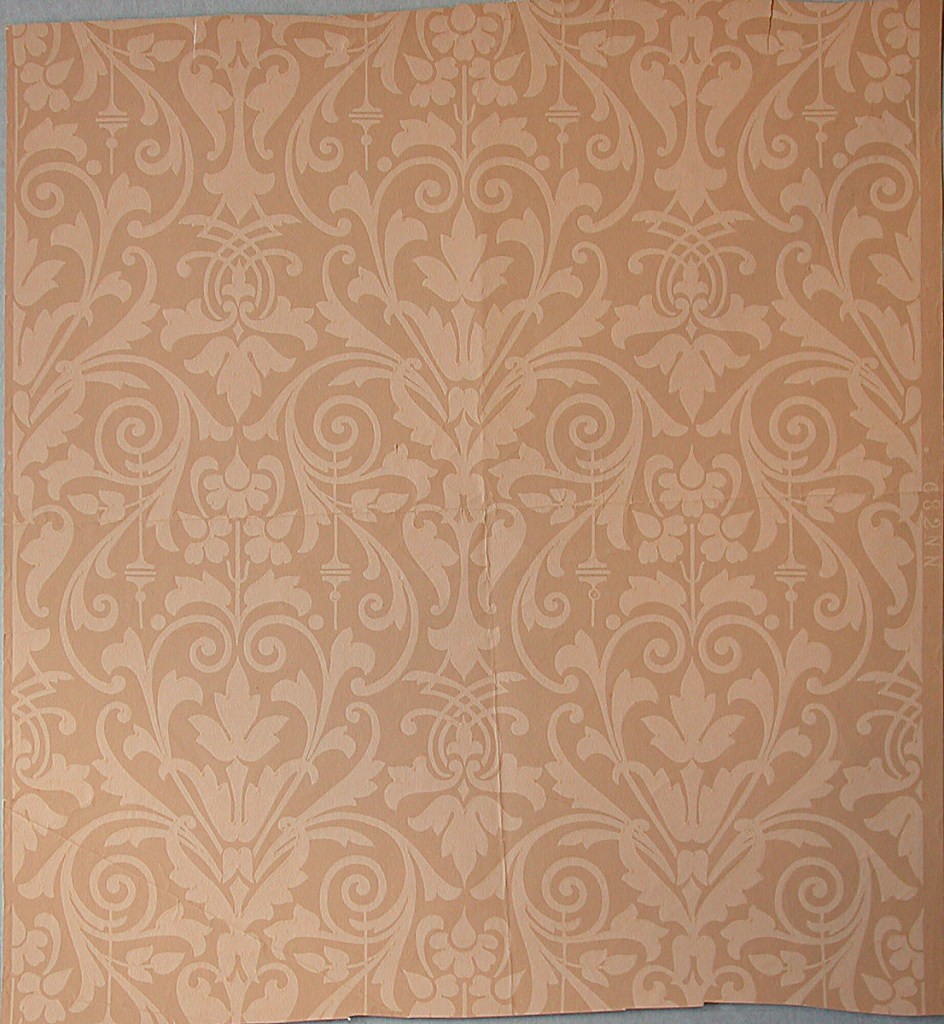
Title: Sidewall
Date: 1870–1890
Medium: Machine-printed
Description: On tan ground, alternating tan floral motifs framed by stylized scrolling foliage.